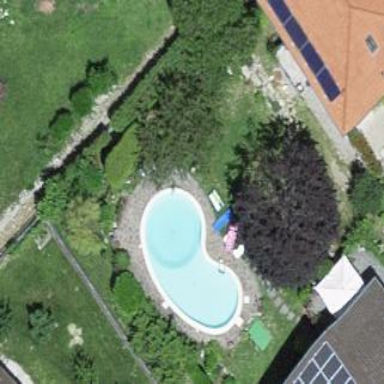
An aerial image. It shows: Swimming pool located in leisure land.